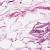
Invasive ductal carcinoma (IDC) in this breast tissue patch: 0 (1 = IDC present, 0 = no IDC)